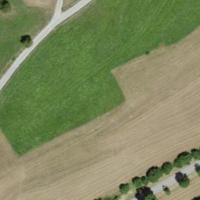
EUNIS habitat code: 26
Species observed at this site:
Berberis vulgaris